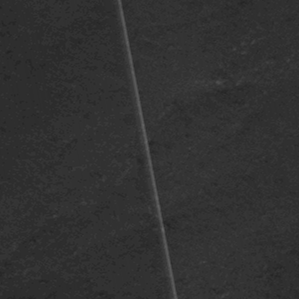
Label: frost